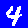
Digit: 4